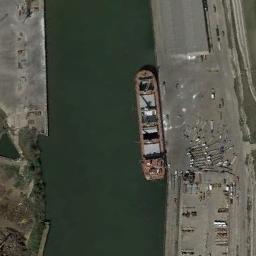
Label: ship